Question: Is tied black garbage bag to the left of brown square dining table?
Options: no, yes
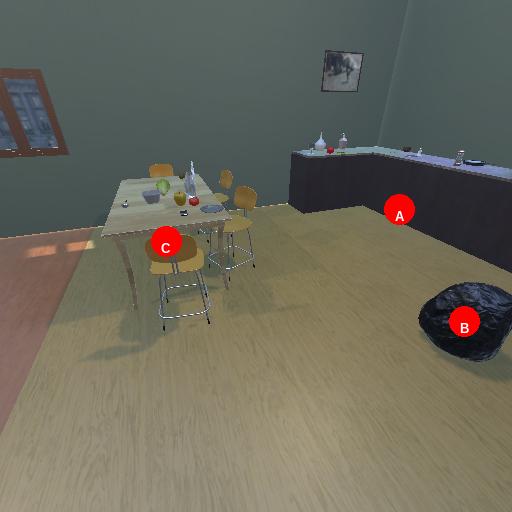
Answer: no